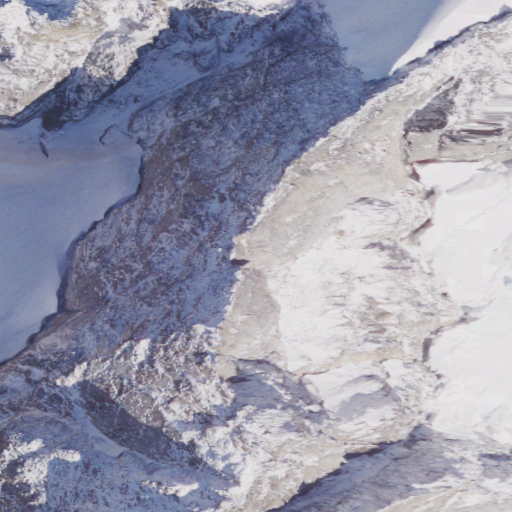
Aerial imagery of mountain in Washington named Mount Challenger containing barren land and snow